Question: I am trying to build a custom function in Google Spreadsheet, that would basically do this:
- say custom function called func() is placed in cell D2 and invoked as =func(B2)
- provided a particular cell reference (say B2) as a starting point it would iterate over all fields that follow B2 down the column (so B3, B4, B5) while the value of those fields equals to a particular symbol (say pipe |).
- For each iteration where this condition succeeds (i.e B3 == '|') it could add up/aggregate values from the cell it was placed, down the column. So if cells B3, B4,B5 contain | and then B6 doesn't it would return value of D3+D4+D5.
So for example if in this spreadsheet:

In the cells B10 the function should produce value of 8 (1+3+4) and in the cell B15 the function should produce value of 11 (5+6).
I've came up with something like this:
'''
function sumByPipe(startRange) {
var sheet = SpreadsheetApp.getActiveSheet();
var range = sheet.getRange(startRange)
var sum = 0;
for (var row_num = 1; row_num < 128; row_num ++) {
var cell = range.getCell(row_num, 1);
var cellValue = cell.getValue();
if (cellValue == '|') {
sum += 1;
}
}
return sum;
}
'''
and got stuck in 2 places really:
1. Function seems to work in the debugger, but when I invoke it from the spreadsheet it fails on the getRange() function call saying no such range exist. If I replace it with static call of say getRange('A2') that part works but then it fails on the getCell() saying index out of range.
2. How do I actually get the value of the next cell down the column from where the function itself is placed?
Really quite lost on these two and would appreciate any advice. Thank you!
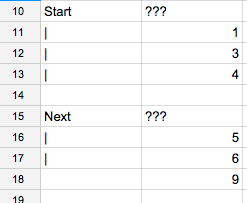
Answer: This works. I tested it:
'''
function sumByPipe(startRange) {
var sheet = SpreadsheetApp.getActiveSheet();
var range = sheet.getRange(startRange)
var sum = 0;
var startColumn = range.getColumn();
var startRow = range.getRow();
for (var row_num = startRow; row_num < startRow+128; row_num++) {
var cellWithPipe = sheet.getRange(row_num, startColumn-1).getValue();
var cellValue = sheet.getRange(row_num, startColumn).getValue();
if (cellWithPipe === '|') {
sum += cellValue;
} else {
//If pipe is no longer present, stop and return sum
return sum;
}
}
}
'''